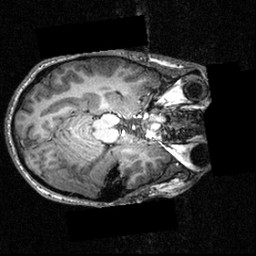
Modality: T1w
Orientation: axial
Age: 21
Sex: male
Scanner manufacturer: siemens
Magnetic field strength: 3.951 T
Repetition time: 1.5 s
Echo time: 0.00335 s